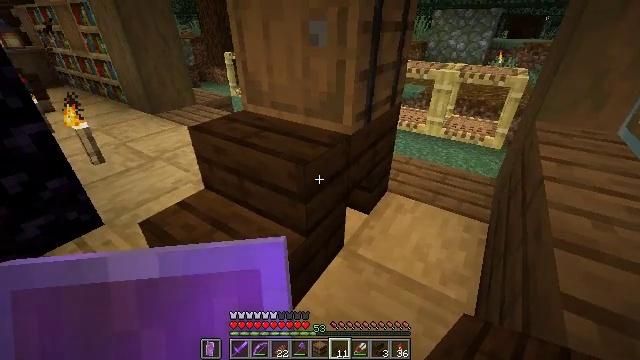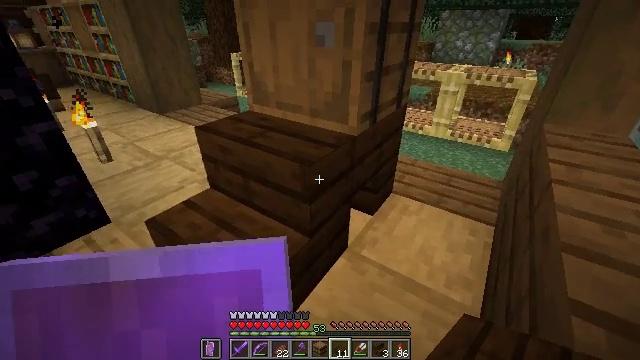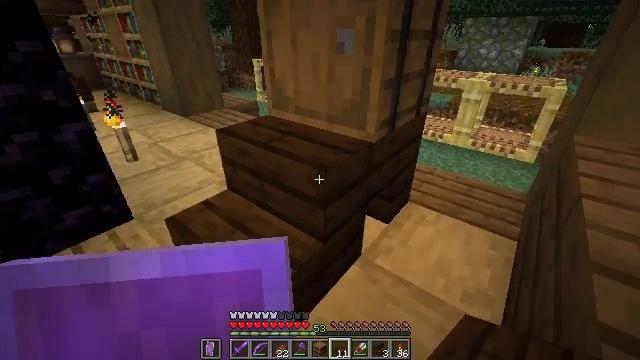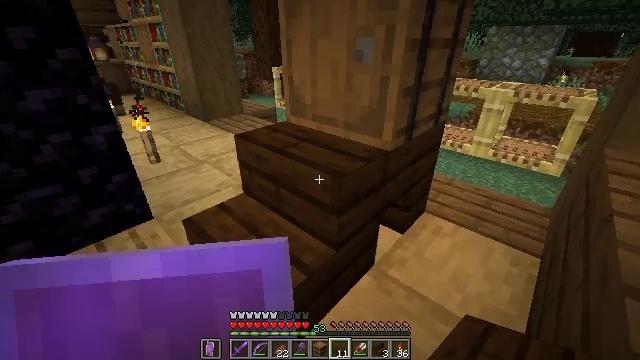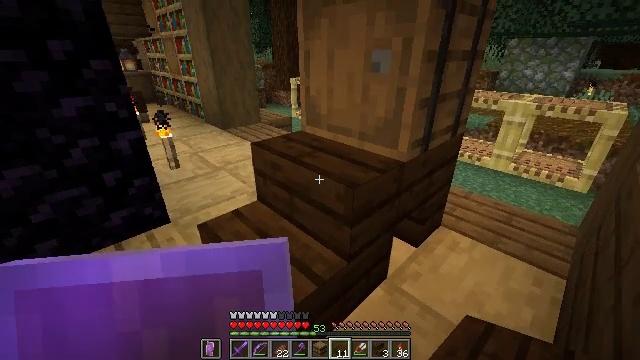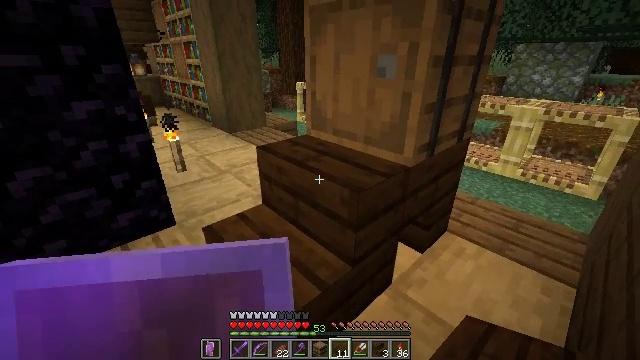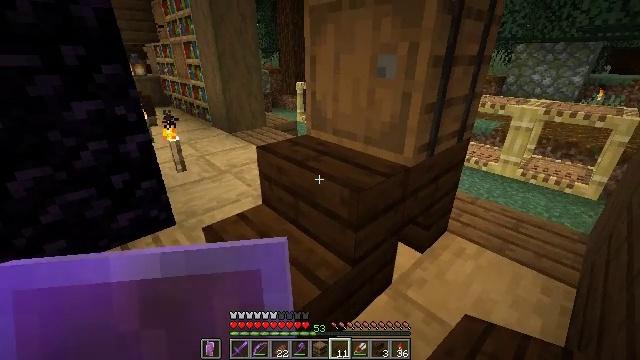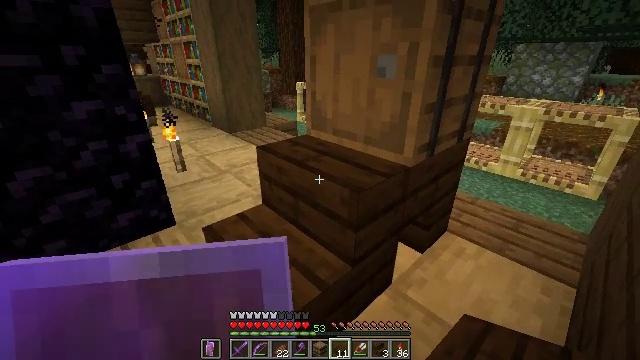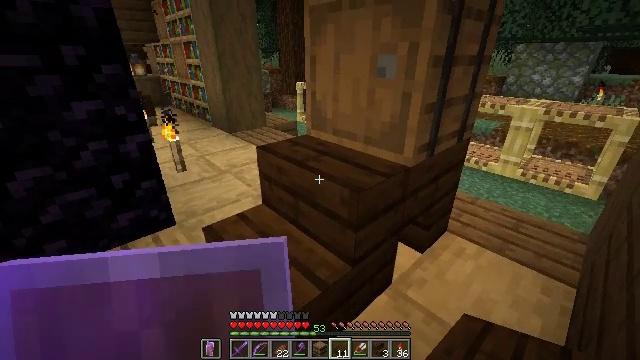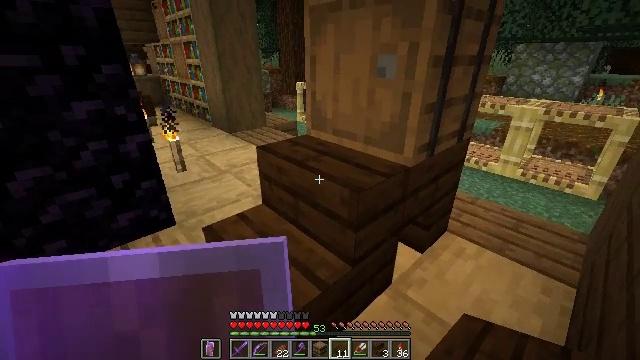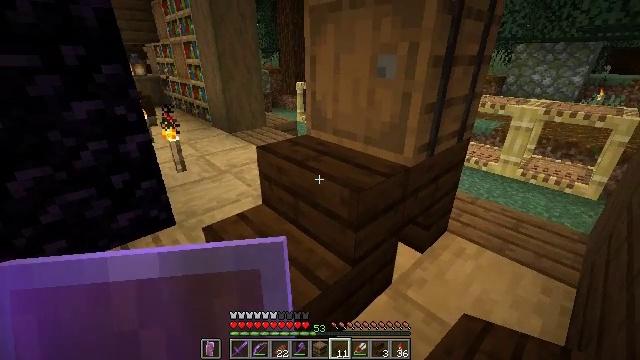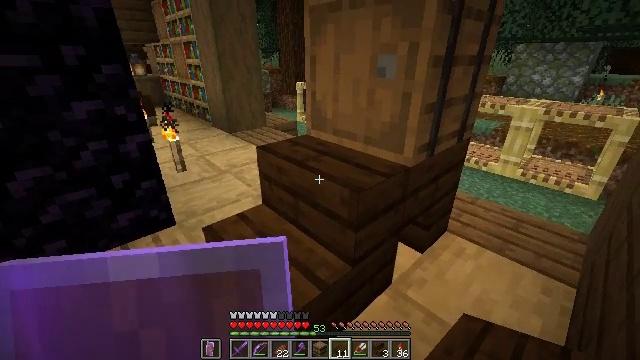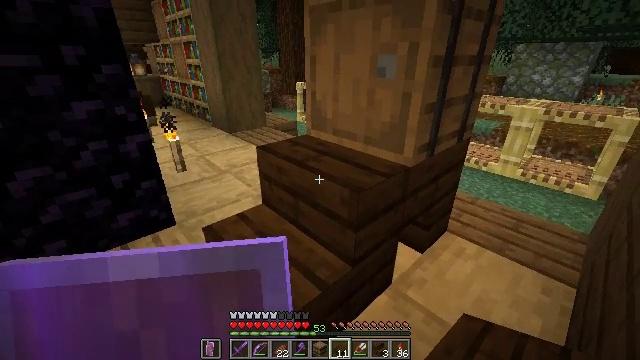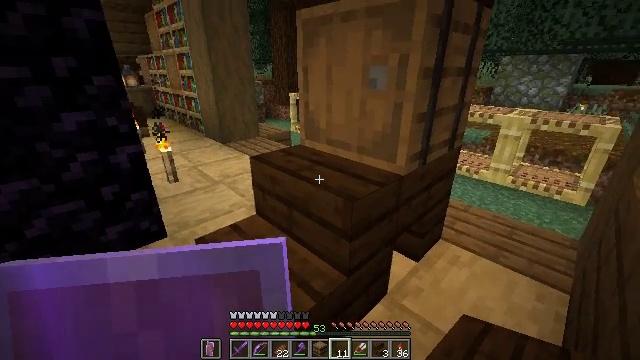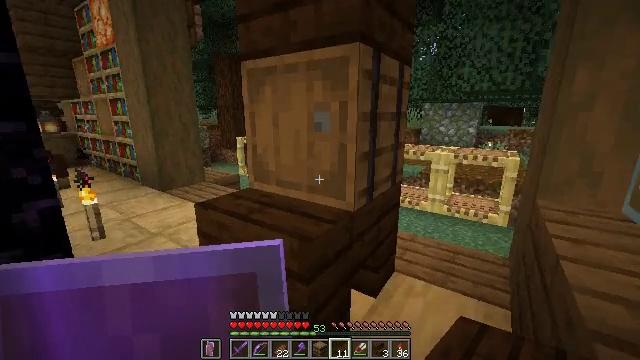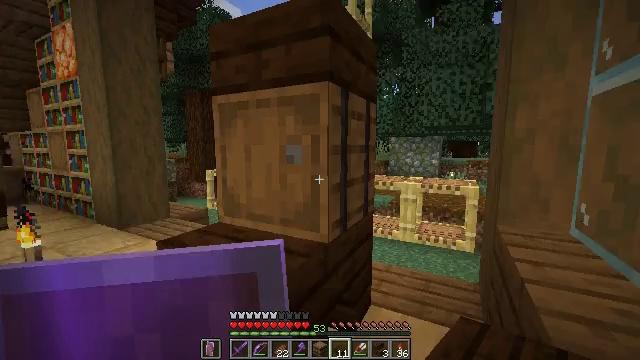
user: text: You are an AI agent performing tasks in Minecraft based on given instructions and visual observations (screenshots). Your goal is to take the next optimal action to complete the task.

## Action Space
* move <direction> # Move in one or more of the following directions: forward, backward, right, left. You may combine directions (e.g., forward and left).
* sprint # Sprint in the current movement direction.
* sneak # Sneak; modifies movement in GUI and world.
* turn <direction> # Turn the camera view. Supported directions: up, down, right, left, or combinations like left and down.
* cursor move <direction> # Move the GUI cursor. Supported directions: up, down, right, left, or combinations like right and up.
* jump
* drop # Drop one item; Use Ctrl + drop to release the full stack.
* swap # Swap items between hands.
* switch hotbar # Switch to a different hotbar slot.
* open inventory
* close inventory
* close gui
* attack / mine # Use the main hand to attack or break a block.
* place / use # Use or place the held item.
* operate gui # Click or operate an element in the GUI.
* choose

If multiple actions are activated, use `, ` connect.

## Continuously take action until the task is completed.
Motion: motion action
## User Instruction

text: Mine dark oak stairs from a structure.
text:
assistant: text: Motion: turn left
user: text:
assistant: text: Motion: turn left and up
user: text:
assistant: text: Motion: turn left and up
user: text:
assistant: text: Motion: turn left and up
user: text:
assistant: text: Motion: turn left
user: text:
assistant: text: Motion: no_op
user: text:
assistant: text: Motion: no_op
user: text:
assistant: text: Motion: no_op
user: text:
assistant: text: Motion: no_op
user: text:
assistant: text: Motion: no_op
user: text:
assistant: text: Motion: no_op
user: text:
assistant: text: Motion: no_op
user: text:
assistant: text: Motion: turn right and up
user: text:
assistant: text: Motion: turn right and up
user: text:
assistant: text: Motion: turn right and up
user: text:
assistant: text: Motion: turn right and up
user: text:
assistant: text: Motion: turn up
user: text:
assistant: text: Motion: no_op
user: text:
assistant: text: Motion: no_op
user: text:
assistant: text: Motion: turn left
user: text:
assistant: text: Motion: turn left and down
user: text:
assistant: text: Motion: turn left and down
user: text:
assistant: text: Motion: turn left and down
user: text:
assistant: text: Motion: no_op
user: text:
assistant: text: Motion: no_op
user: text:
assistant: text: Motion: no_op
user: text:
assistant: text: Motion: no_op
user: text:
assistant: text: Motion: no_op
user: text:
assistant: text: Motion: no_op
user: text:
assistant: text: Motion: no_op